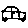
Label: car